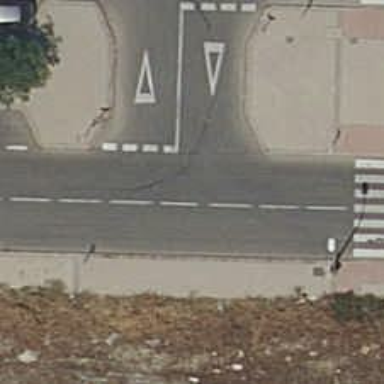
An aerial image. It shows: Road with "give way" sign.